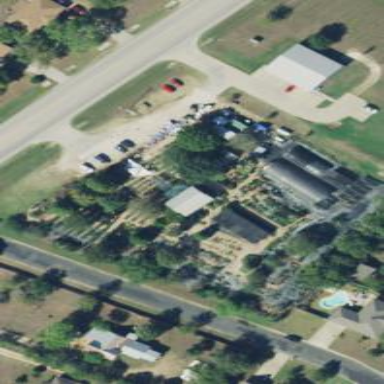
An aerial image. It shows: Garden center.